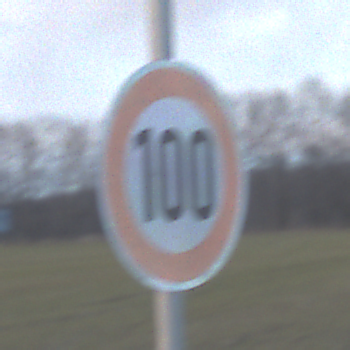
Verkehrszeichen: Geschwindigkeit100
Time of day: SunriseSunset
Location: Outdoor (Nature)
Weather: PartlyCloudy
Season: NotSpecified
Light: Natural